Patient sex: F
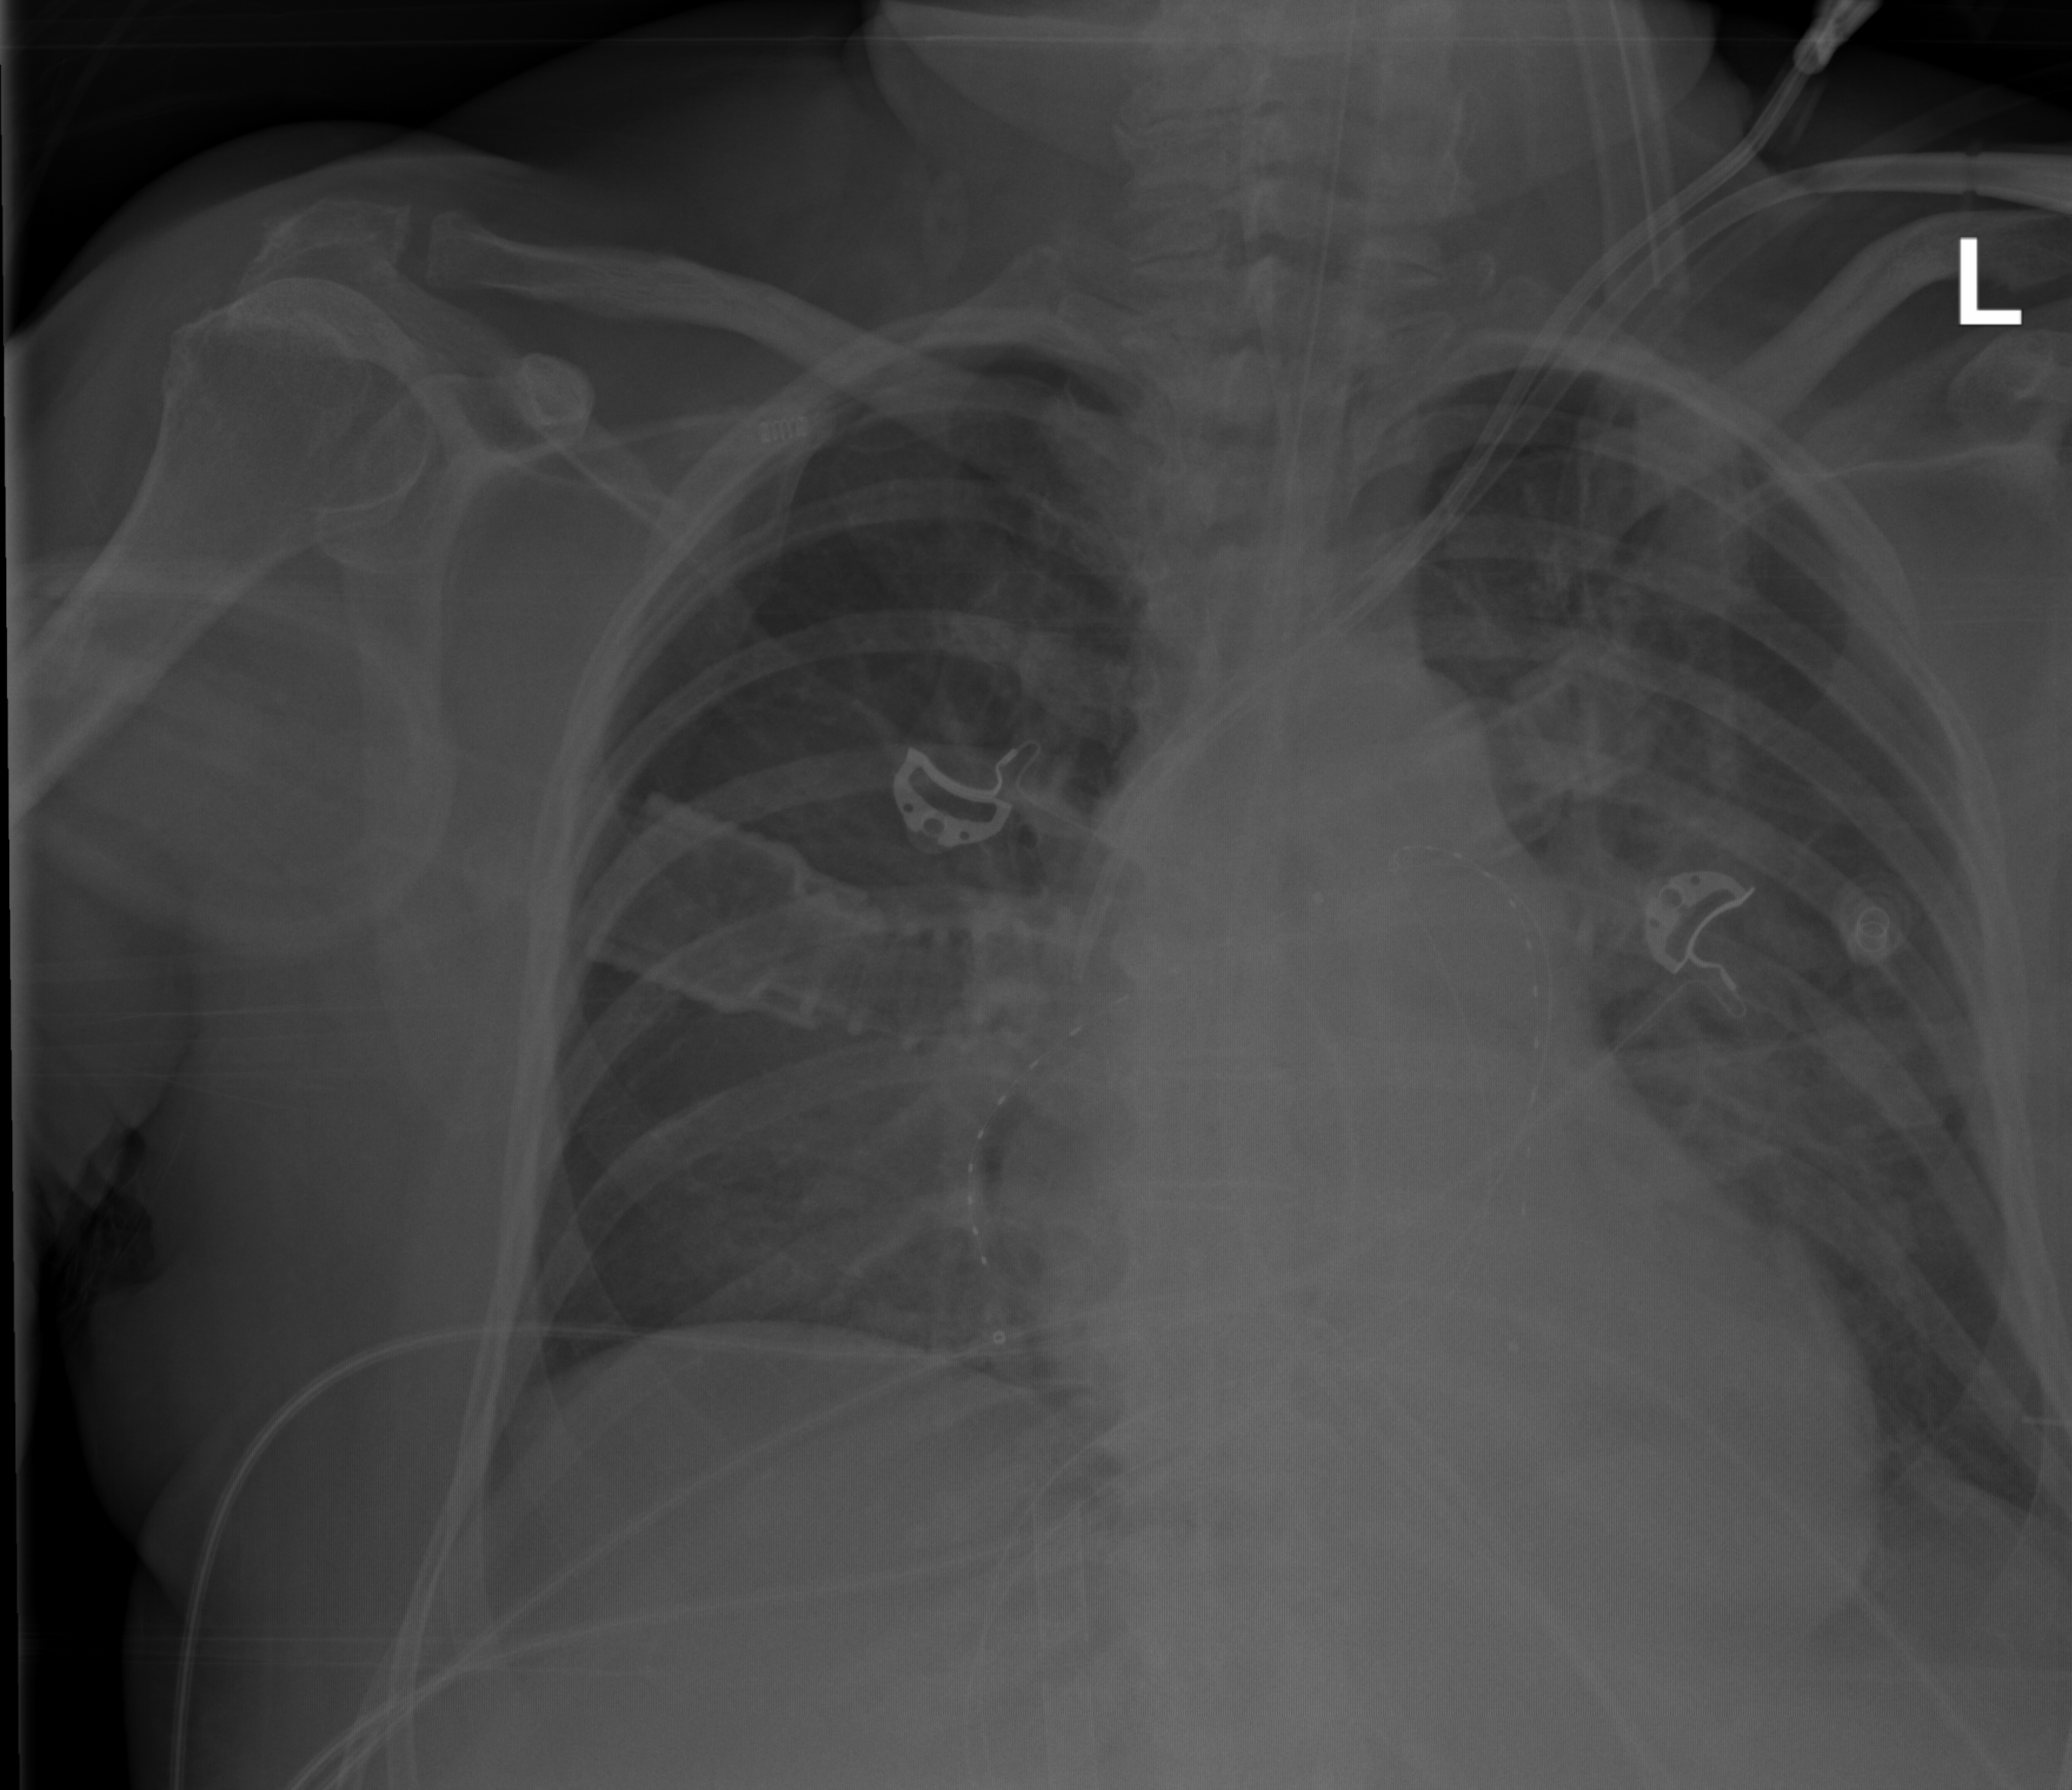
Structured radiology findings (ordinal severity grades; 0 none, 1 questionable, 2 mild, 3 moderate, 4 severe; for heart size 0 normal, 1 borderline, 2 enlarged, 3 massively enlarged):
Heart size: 1
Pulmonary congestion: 0
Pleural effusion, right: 0
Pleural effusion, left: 0
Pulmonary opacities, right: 2
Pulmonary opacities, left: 2
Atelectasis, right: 2
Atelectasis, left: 2